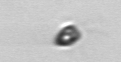
Label: Pyramimonas